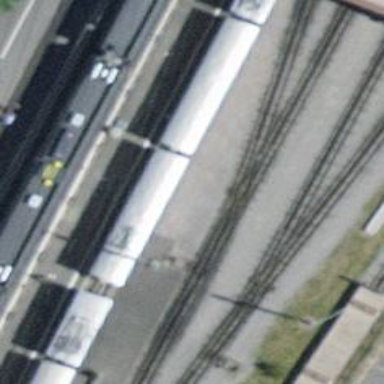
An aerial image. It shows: Stop position for public transport at railway stop.